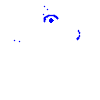
Particle: kaon